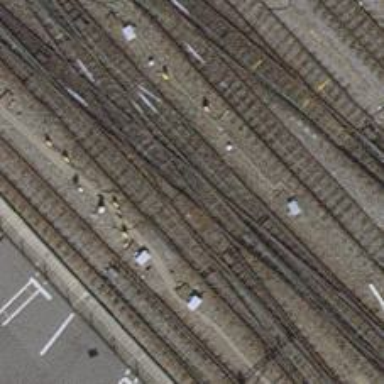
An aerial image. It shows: Public transport stop position.